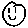
Label: smiley face